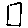
Label: square